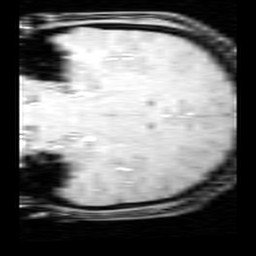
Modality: inplaneT1
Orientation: coronal
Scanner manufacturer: ge
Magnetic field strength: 3 T
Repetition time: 0.3 s
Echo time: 0.00368 s